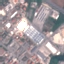
Label: Industrial